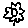
Label: flower